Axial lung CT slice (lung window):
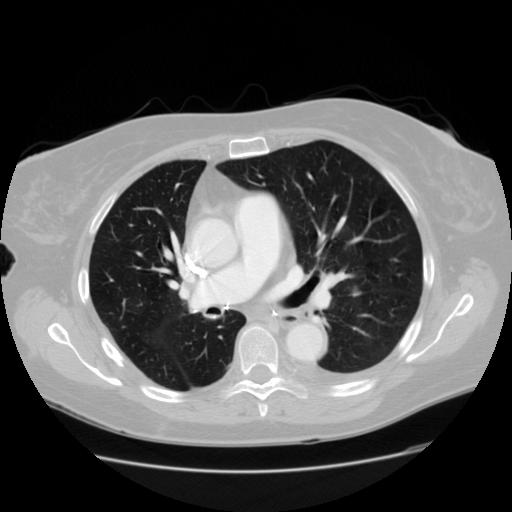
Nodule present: yes
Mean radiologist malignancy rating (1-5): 2.5